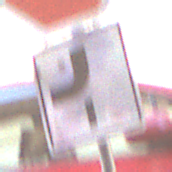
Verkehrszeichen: VerlaufVorfahrtsstrasse7
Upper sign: Stop
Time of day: MorningAfternoon
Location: Outdoor (Urban)
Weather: Clear
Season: NotSpecified
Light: Natural